Question: Could someone tell me what the name of this effect applied by the "Pucker Tool" in Photoshop? I need to deflate the characters that come in this captcha.
The algorithm used or a Java class, would be very welcome too.
Thanks!

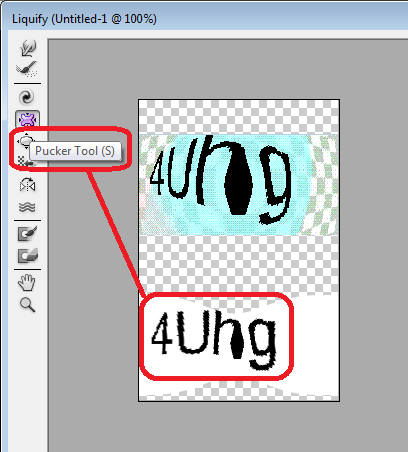
Answer: It's not exactly a fancy algorithm, but a simple distortion. As @Erwald points out, it's moving pixels towards the center of the brush iteratively.
So, if we wanted to implement this, we would need a distortion field to map output pixels to input pixel positions to sample from.
so, for each output coordinate (x,y), define the resultant color:
c' = sample( f([x,y]) )
where sample takes a linear or otherwise interpolated value from the input image at the given coordinate (which may be fractional))
The characteristics you're looking for are:
1. Pixels towards the center of the output are pulled from pixels further from the outside (pulling the image inwards)
2. Rotational symmetry
3. The effect should fall off with distance (outside a certain radius, the input location is the same as the output location)
4. The effect should taper off smoothly at the edge, but not have infinite extent
5. In the center, no side should sample from the other side of the filter (it can't squish too much in the center or it'll come out all weird)
The exact equation is an exercise left to the reader :)